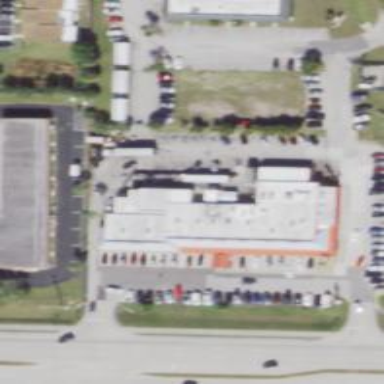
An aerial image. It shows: Retail area.